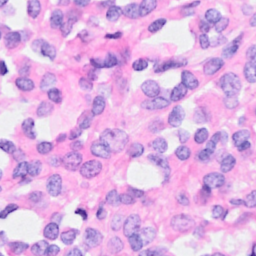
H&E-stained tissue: Breast